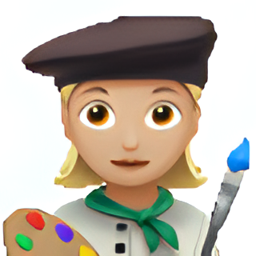
Name: female artist type 3
Emoji: 👩🏼‍🎨
Group: People & Body
Sub-group: person-role